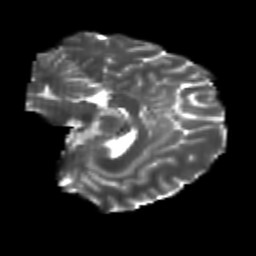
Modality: T2w
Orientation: sagittal
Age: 19
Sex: female
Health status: healthy
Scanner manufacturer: philips
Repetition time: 7.48 s
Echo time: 0.08753 s